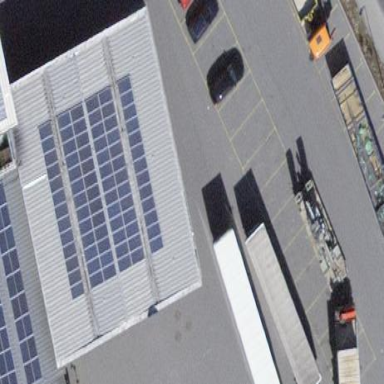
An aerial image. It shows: View of roof of building.